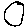
Label: circle